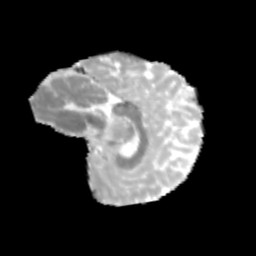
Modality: MD
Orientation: sagittal
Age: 12
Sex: male
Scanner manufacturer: siemens
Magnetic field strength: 3 T
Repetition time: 3.8 s
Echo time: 0.07 s